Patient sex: M
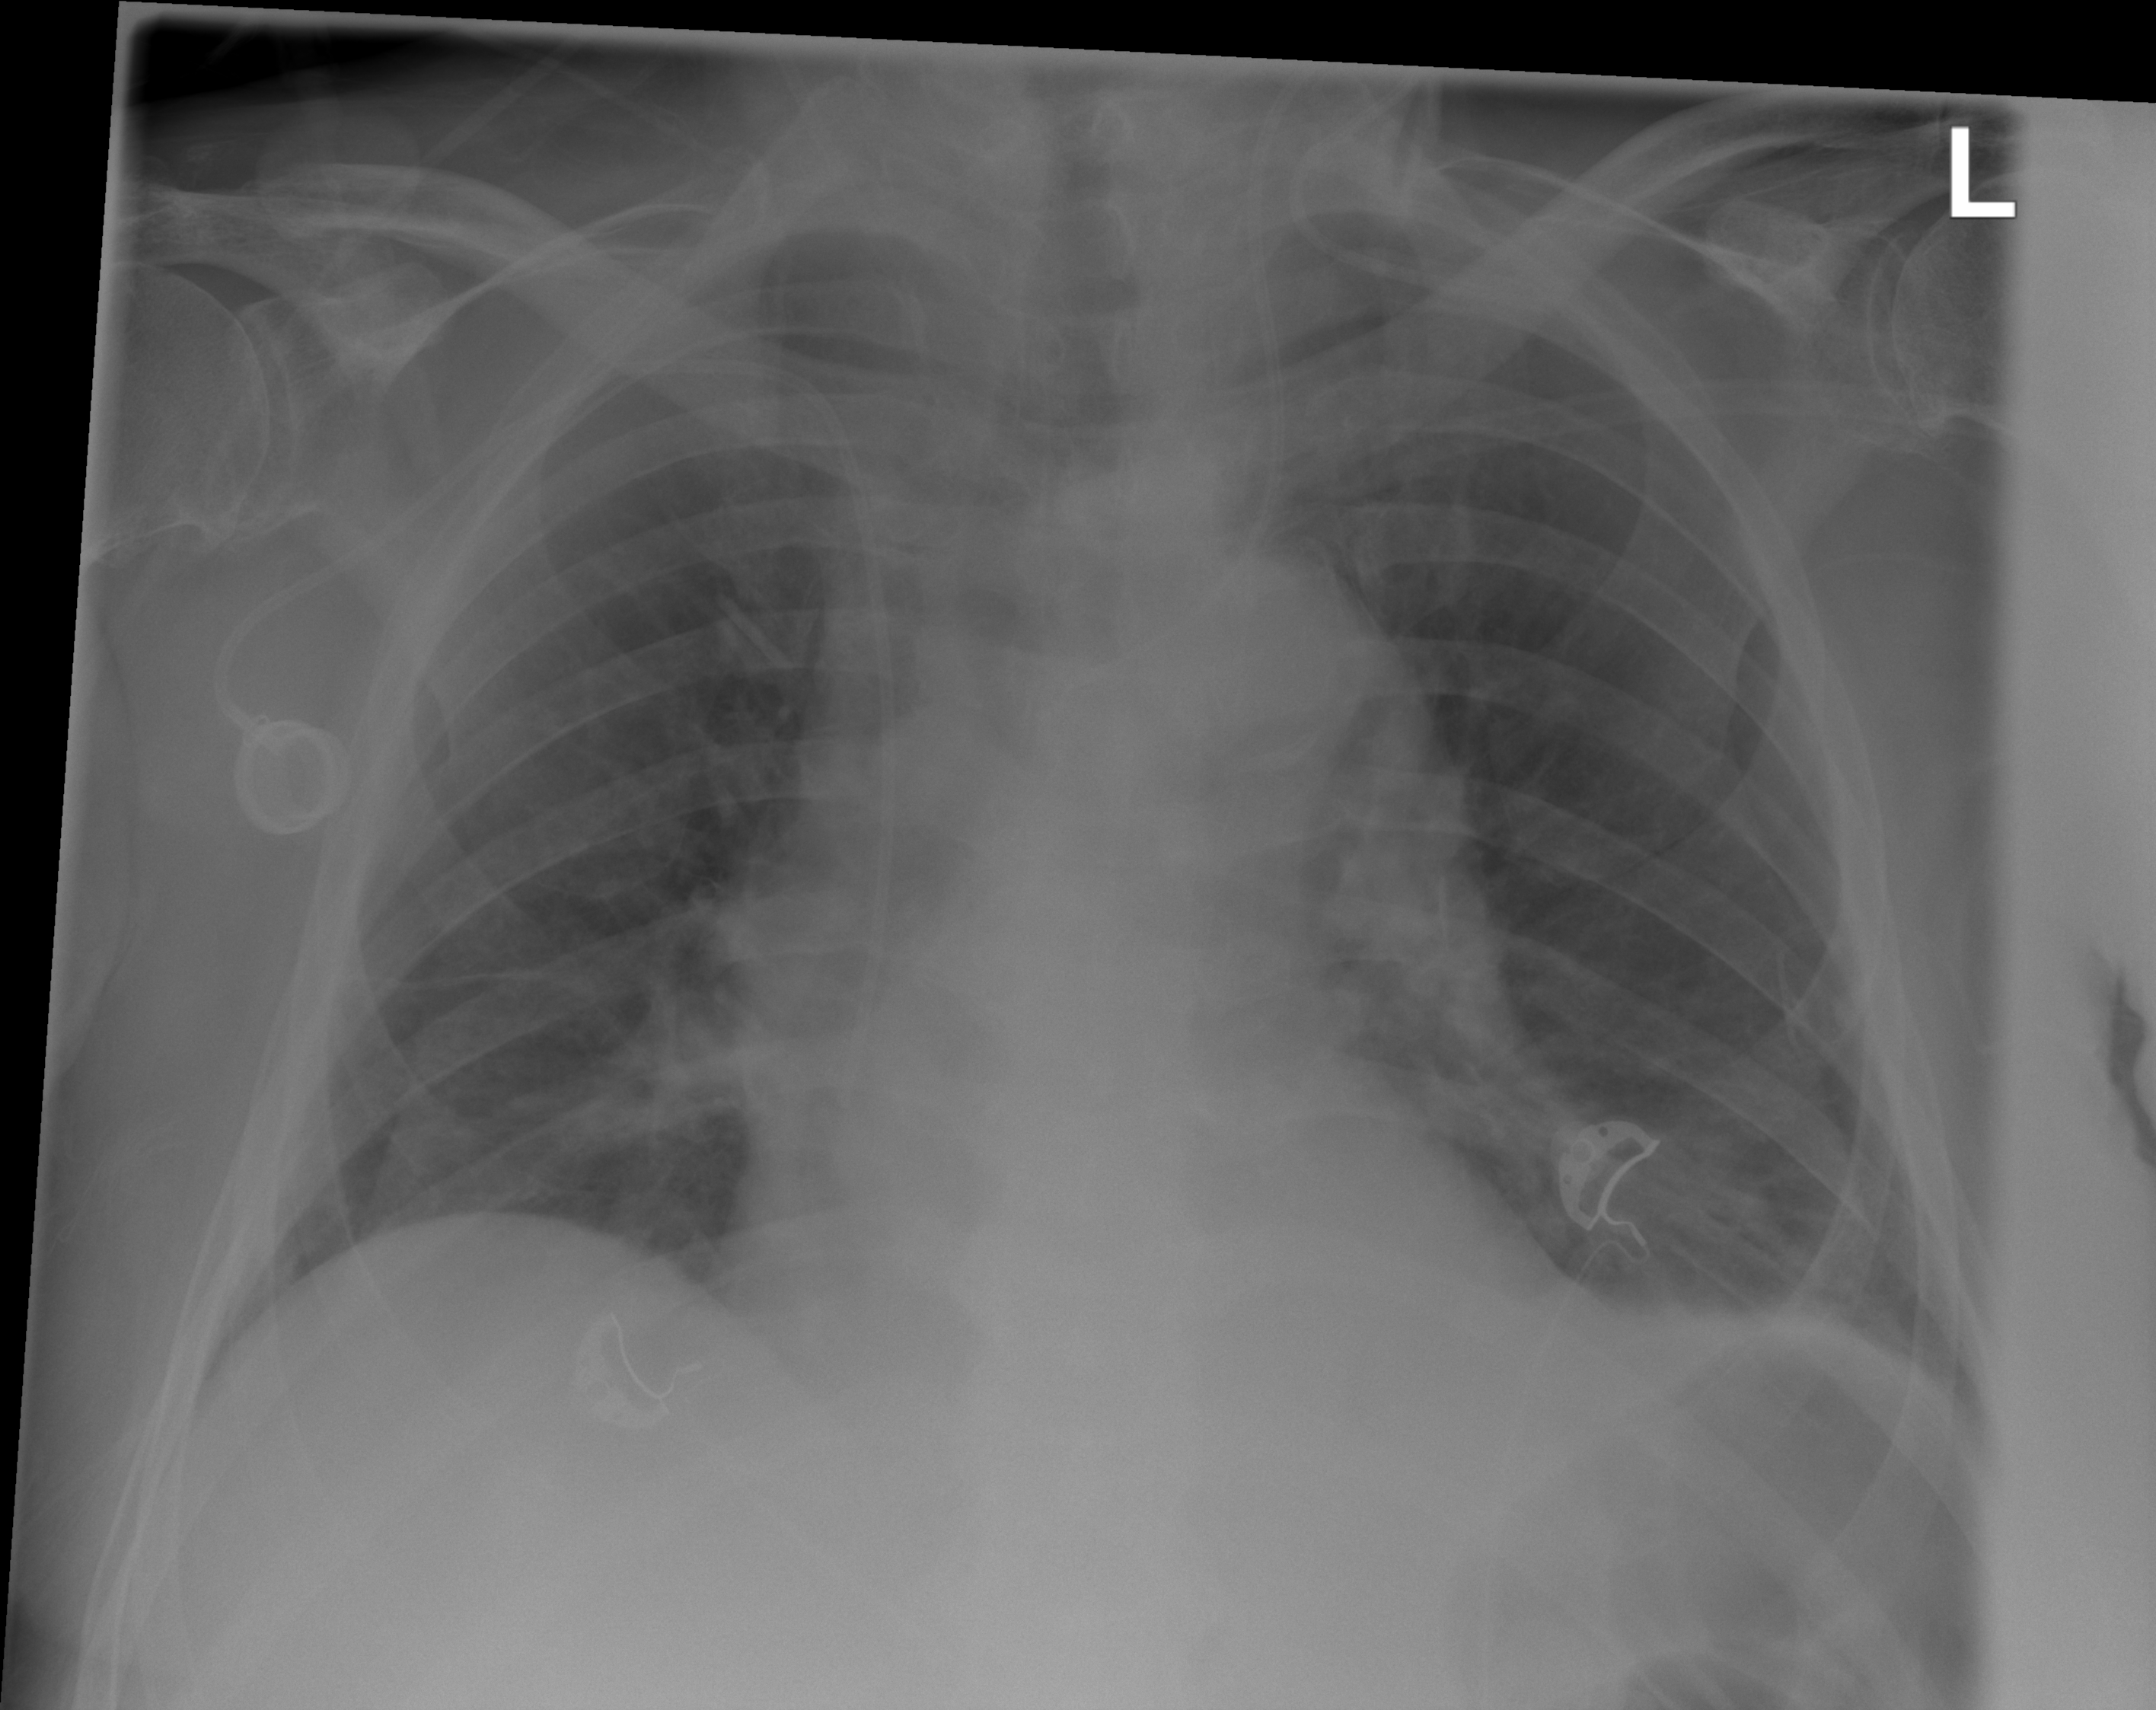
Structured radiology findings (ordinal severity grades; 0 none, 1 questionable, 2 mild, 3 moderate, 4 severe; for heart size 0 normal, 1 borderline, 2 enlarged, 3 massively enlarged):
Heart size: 1
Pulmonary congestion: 1
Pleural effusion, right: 0
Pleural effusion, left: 0
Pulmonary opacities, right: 2
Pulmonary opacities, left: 1
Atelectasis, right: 0
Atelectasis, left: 2